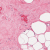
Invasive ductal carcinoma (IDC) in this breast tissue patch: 0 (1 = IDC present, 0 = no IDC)